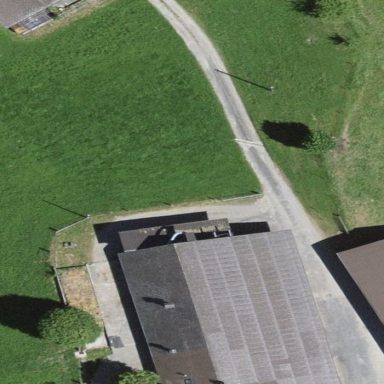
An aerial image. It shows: Farm building.